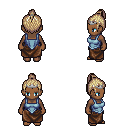
a pixel art fantasy rpg character, female body template, human, dark skin, blue vest, robe skirt, white blonde short topknot hairstyle, silver tiara, four views (front, back, left, right), 2x2 character sprite sheet, small pixel art, hard edges, no anti-aliasing